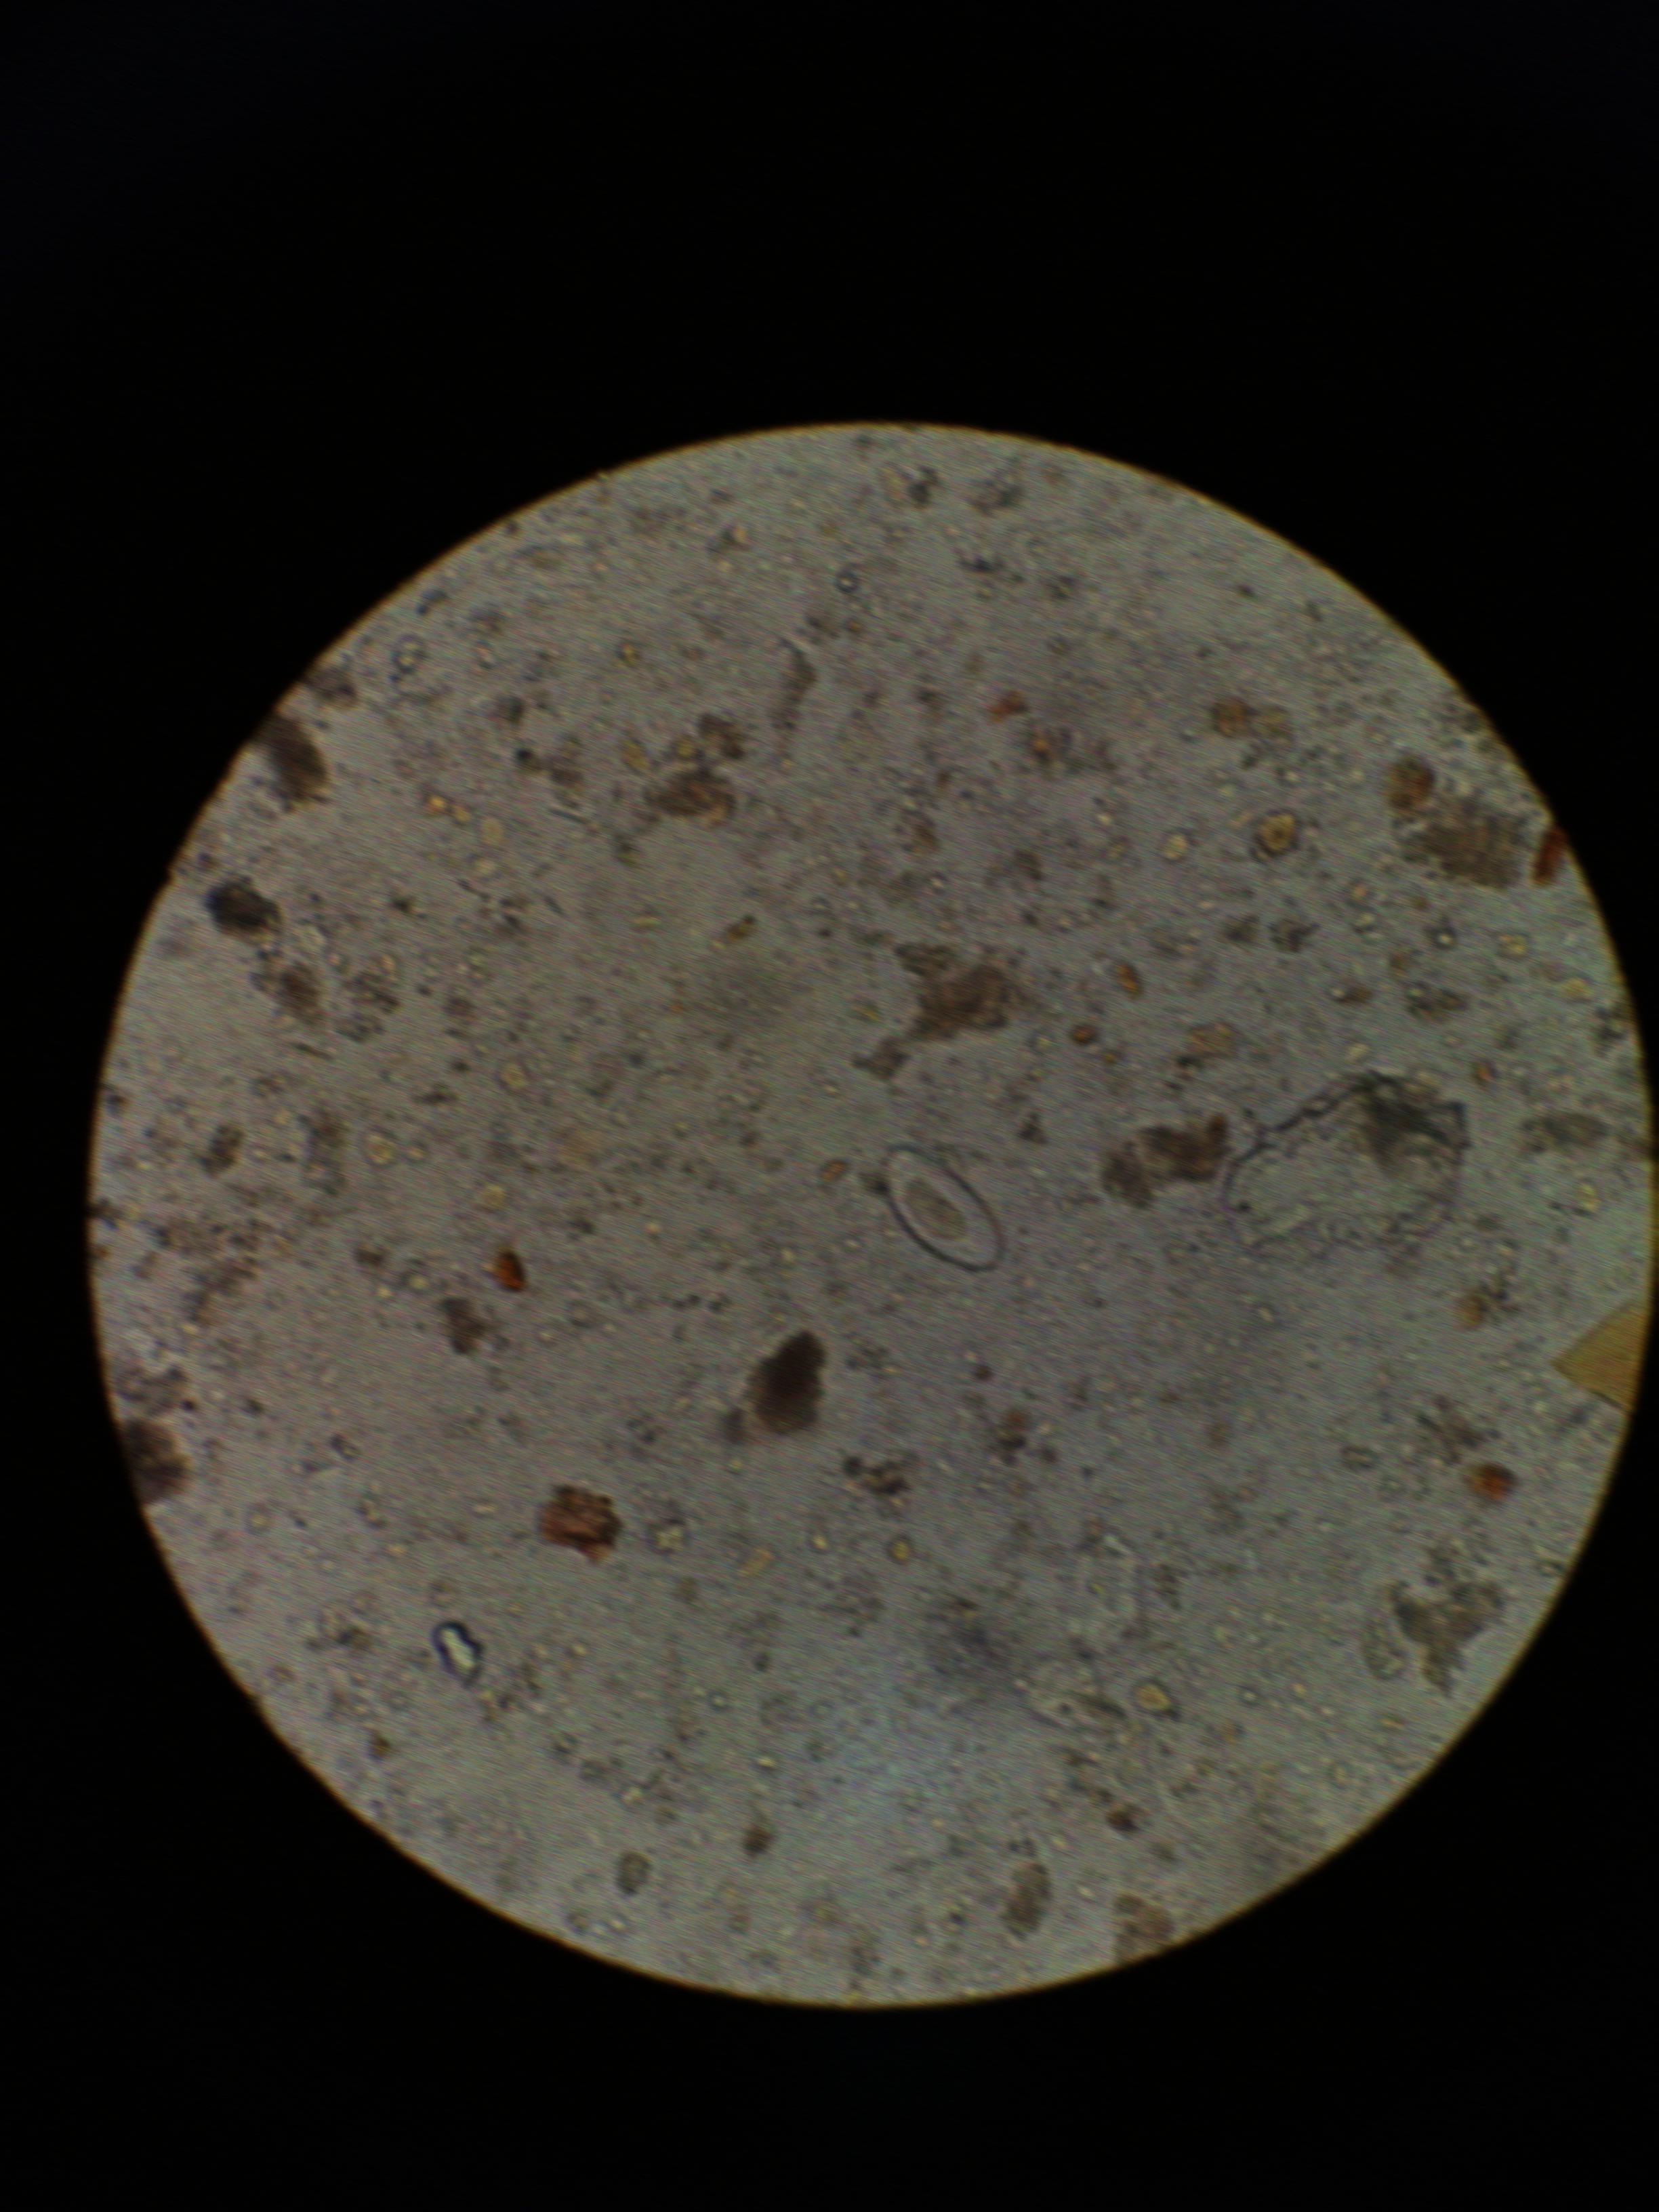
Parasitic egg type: Enterobius vermicularis